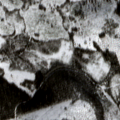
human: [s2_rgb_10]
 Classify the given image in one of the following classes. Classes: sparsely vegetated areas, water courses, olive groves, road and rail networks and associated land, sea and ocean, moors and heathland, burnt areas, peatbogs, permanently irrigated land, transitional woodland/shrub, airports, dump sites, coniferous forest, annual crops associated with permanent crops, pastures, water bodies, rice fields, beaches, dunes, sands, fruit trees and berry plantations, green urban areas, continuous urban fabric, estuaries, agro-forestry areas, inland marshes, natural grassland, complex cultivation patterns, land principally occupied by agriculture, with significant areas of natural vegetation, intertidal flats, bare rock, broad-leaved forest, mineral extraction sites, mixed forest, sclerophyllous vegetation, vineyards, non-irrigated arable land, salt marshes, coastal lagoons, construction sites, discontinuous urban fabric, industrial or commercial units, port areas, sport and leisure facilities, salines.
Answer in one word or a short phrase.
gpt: coniferous forest, transitional woodland/shrub